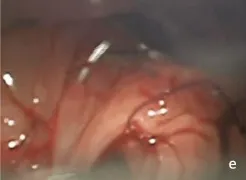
Transoral laser microsurgery (pharyngeal pouch identified with asterisk). Stitches with resorbable material.
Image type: medical_photograph (other_medical_photograph)